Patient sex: F
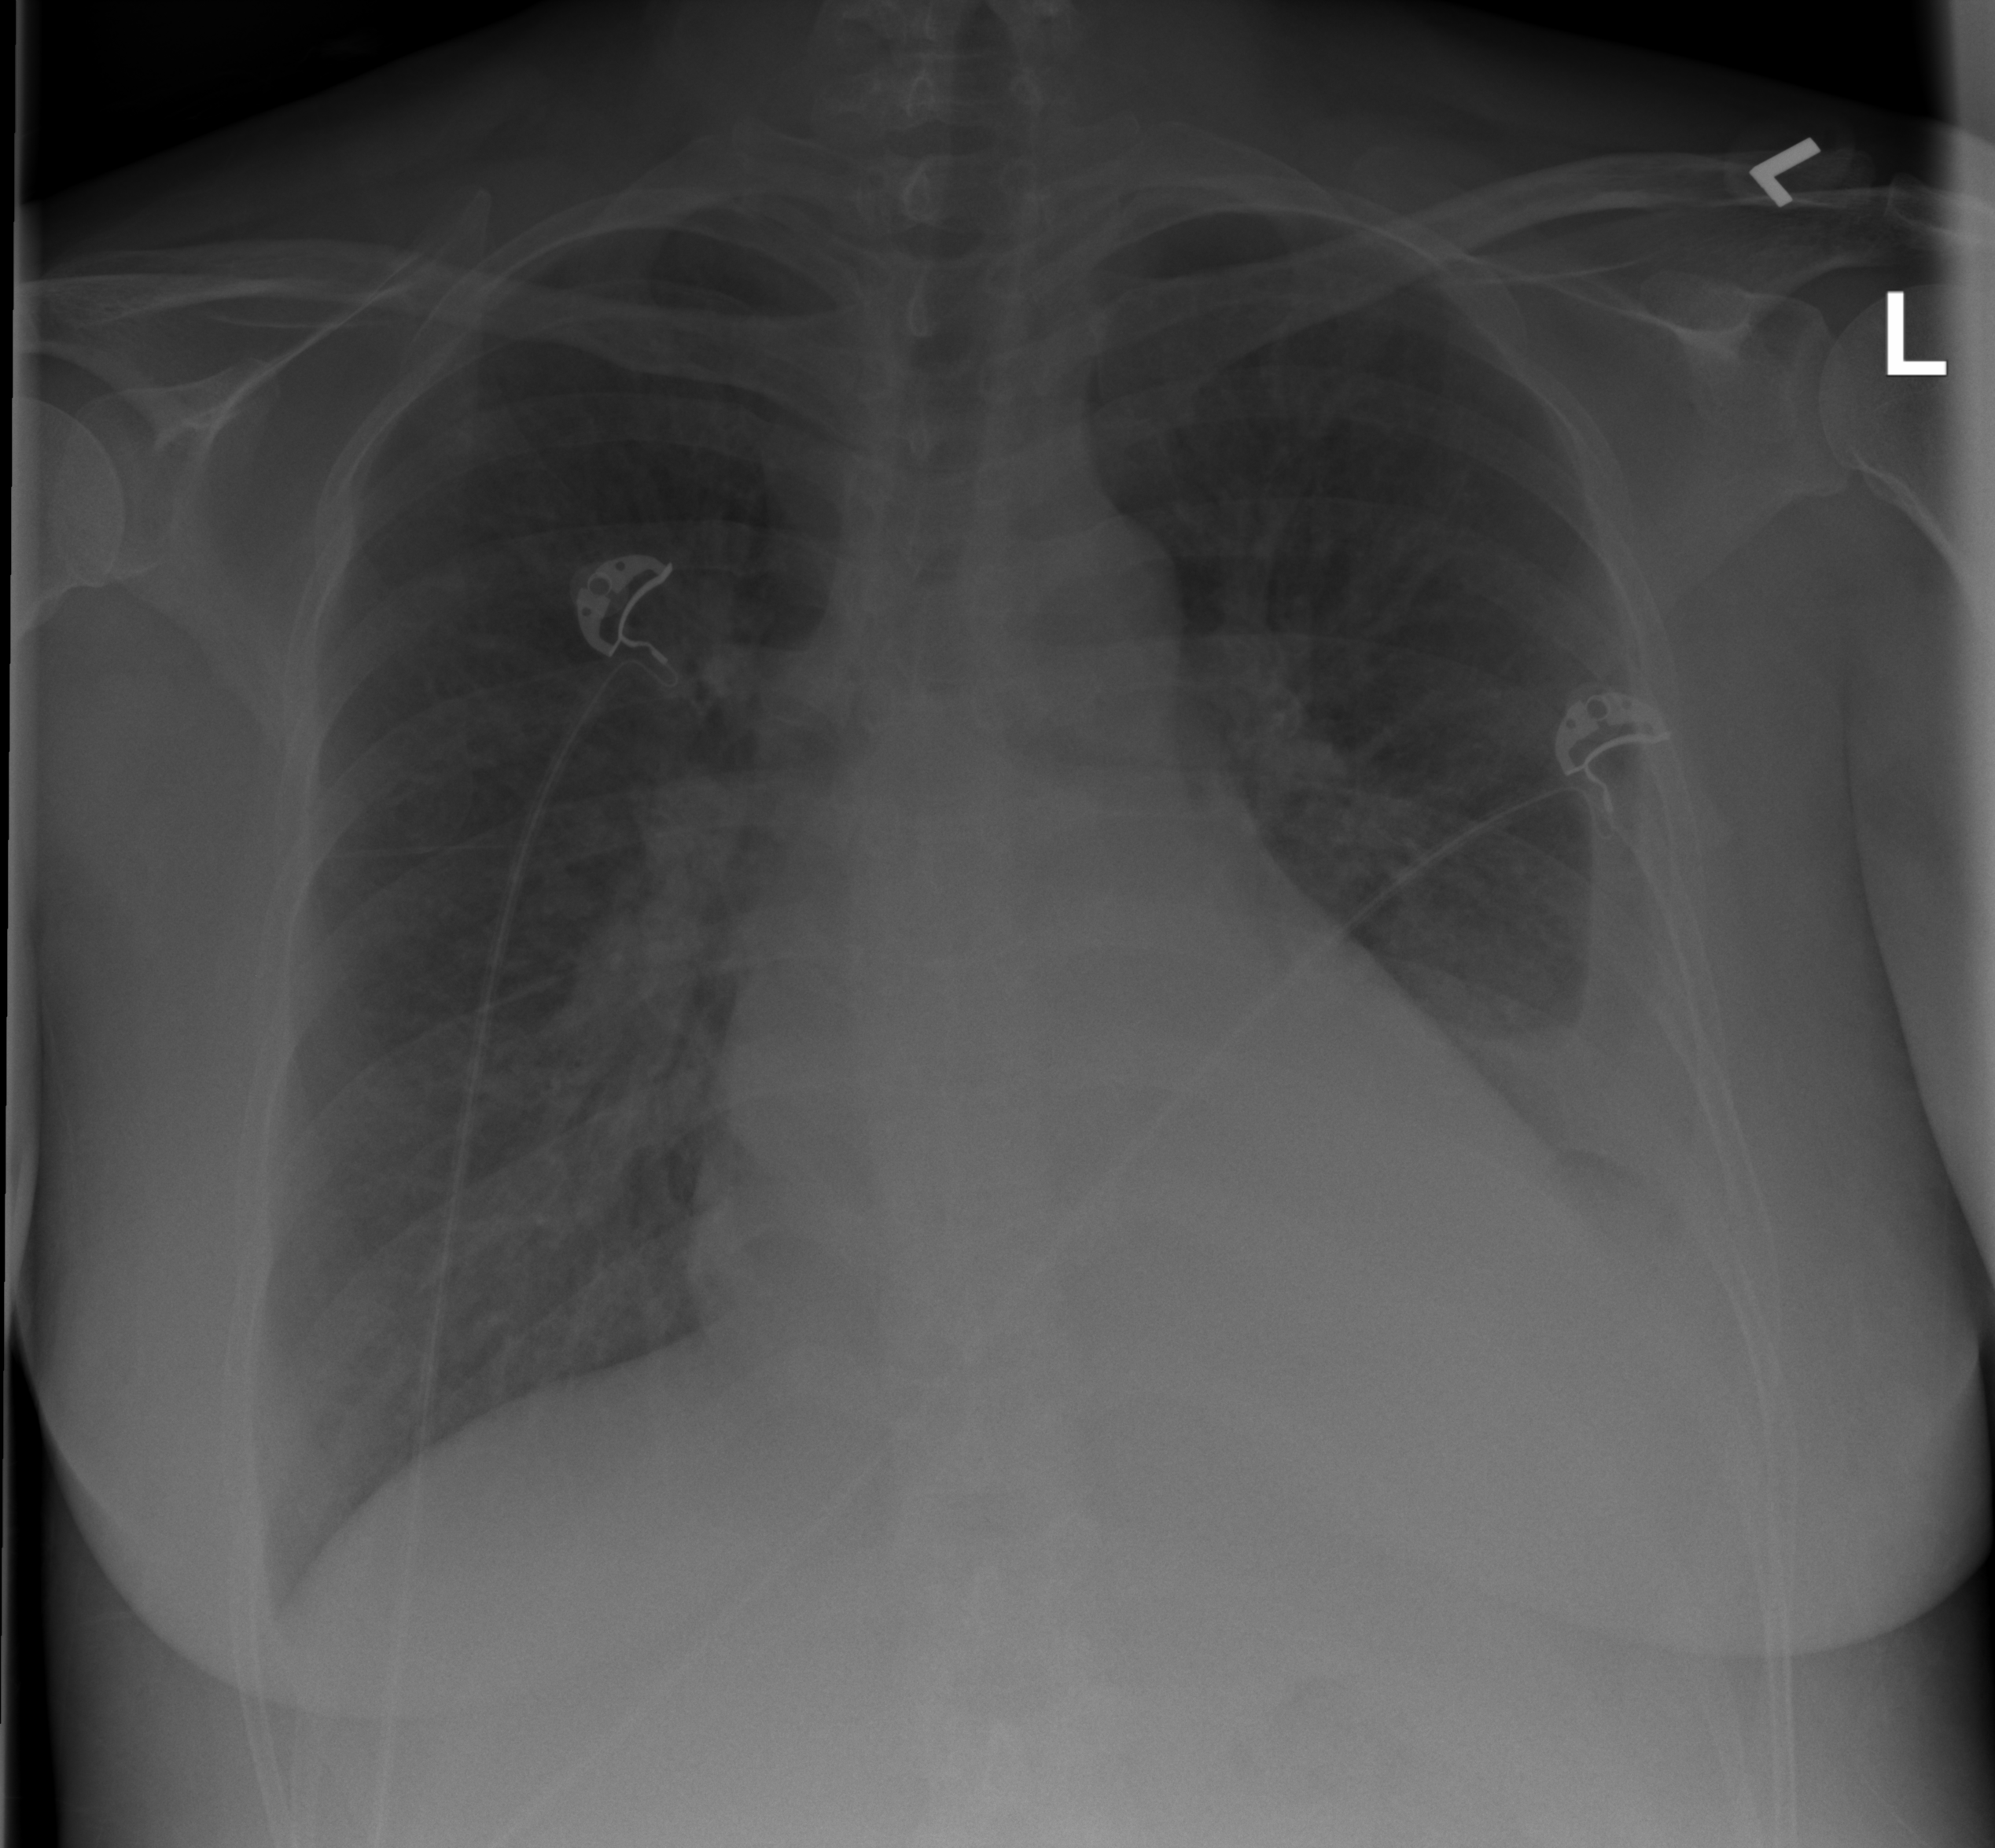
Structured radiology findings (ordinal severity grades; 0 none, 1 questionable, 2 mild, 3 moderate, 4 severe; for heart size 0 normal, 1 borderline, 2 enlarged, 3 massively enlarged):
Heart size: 1
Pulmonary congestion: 2
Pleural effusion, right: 0
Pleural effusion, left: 2
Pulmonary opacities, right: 0
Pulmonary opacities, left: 0
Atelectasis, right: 0
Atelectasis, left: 2